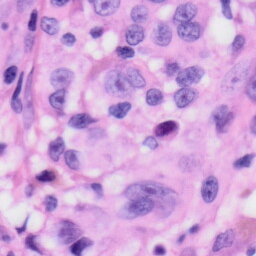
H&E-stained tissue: Skin